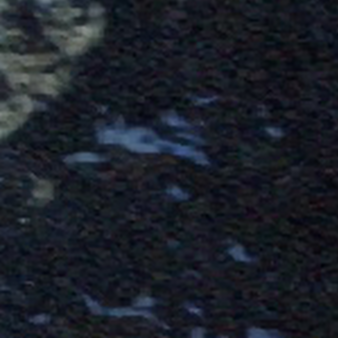
Label: other